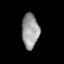
Tissue: lung
Cell type: Fibroblasts
Senescence score: 0.6174
Nuclear area (px): 583
Mean DAPI intensity: 153.369